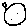
Label: moon